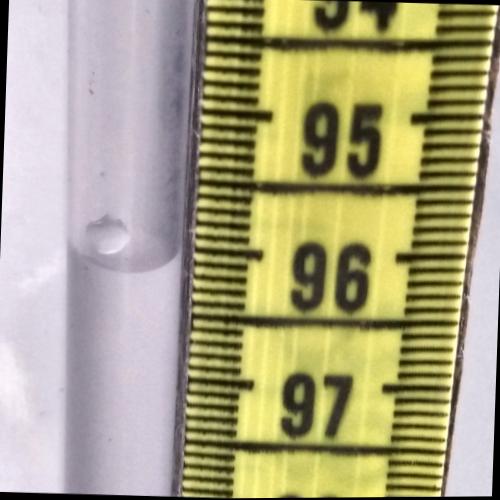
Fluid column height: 96.1 cm